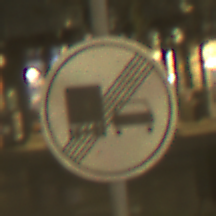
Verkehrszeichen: EndeUeberholverbotKraftfahrzeuge
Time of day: Night
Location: Outdoor (Urban)
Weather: Overcast
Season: NotSpecified
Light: Artificial